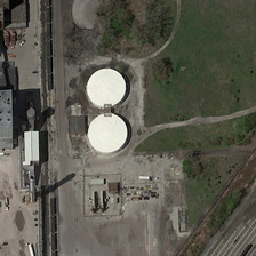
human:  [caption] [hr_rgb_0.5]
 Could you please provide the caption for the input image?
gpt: The two reservoirs are close to several buildings and a piece of green grass.

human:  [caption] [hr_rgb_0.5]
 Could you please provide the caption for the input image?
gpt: The two oil storage tanks are close to several buildings and a piece of green grass.

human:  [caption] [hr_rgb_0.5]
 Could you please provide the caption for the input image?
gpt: The two reservoirs are close to several buildings and a green lawn.

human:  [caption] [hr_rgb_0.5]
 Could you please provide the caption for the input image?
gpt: The two reservoirs are close to several buildings and green grass.

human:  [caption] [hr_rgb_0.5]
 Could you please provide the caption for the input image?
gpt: The two containers are close to several buildings and a piece of green grass.